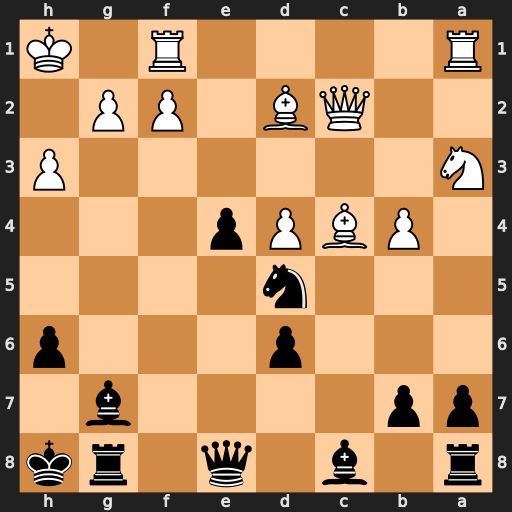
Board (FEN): r1b1q1rk/pp4b1/3p3p/3n4/1PBPp3/N6P/2QB1PP1/R4R1K
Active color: b
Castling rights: -
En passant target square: -
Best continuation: Bxh3 gxh3 Qh5